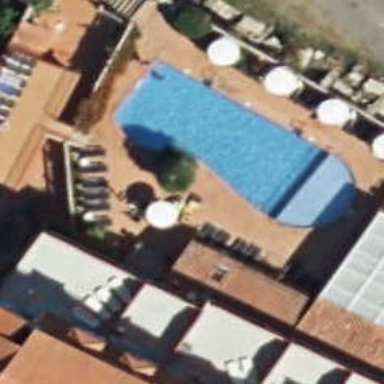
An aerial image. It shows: Swimming pool located in leisure land.